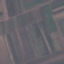
Label: AnnualCrop